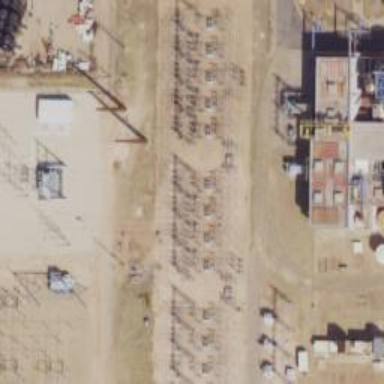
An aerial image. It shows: Switch used for power control.